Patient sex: M
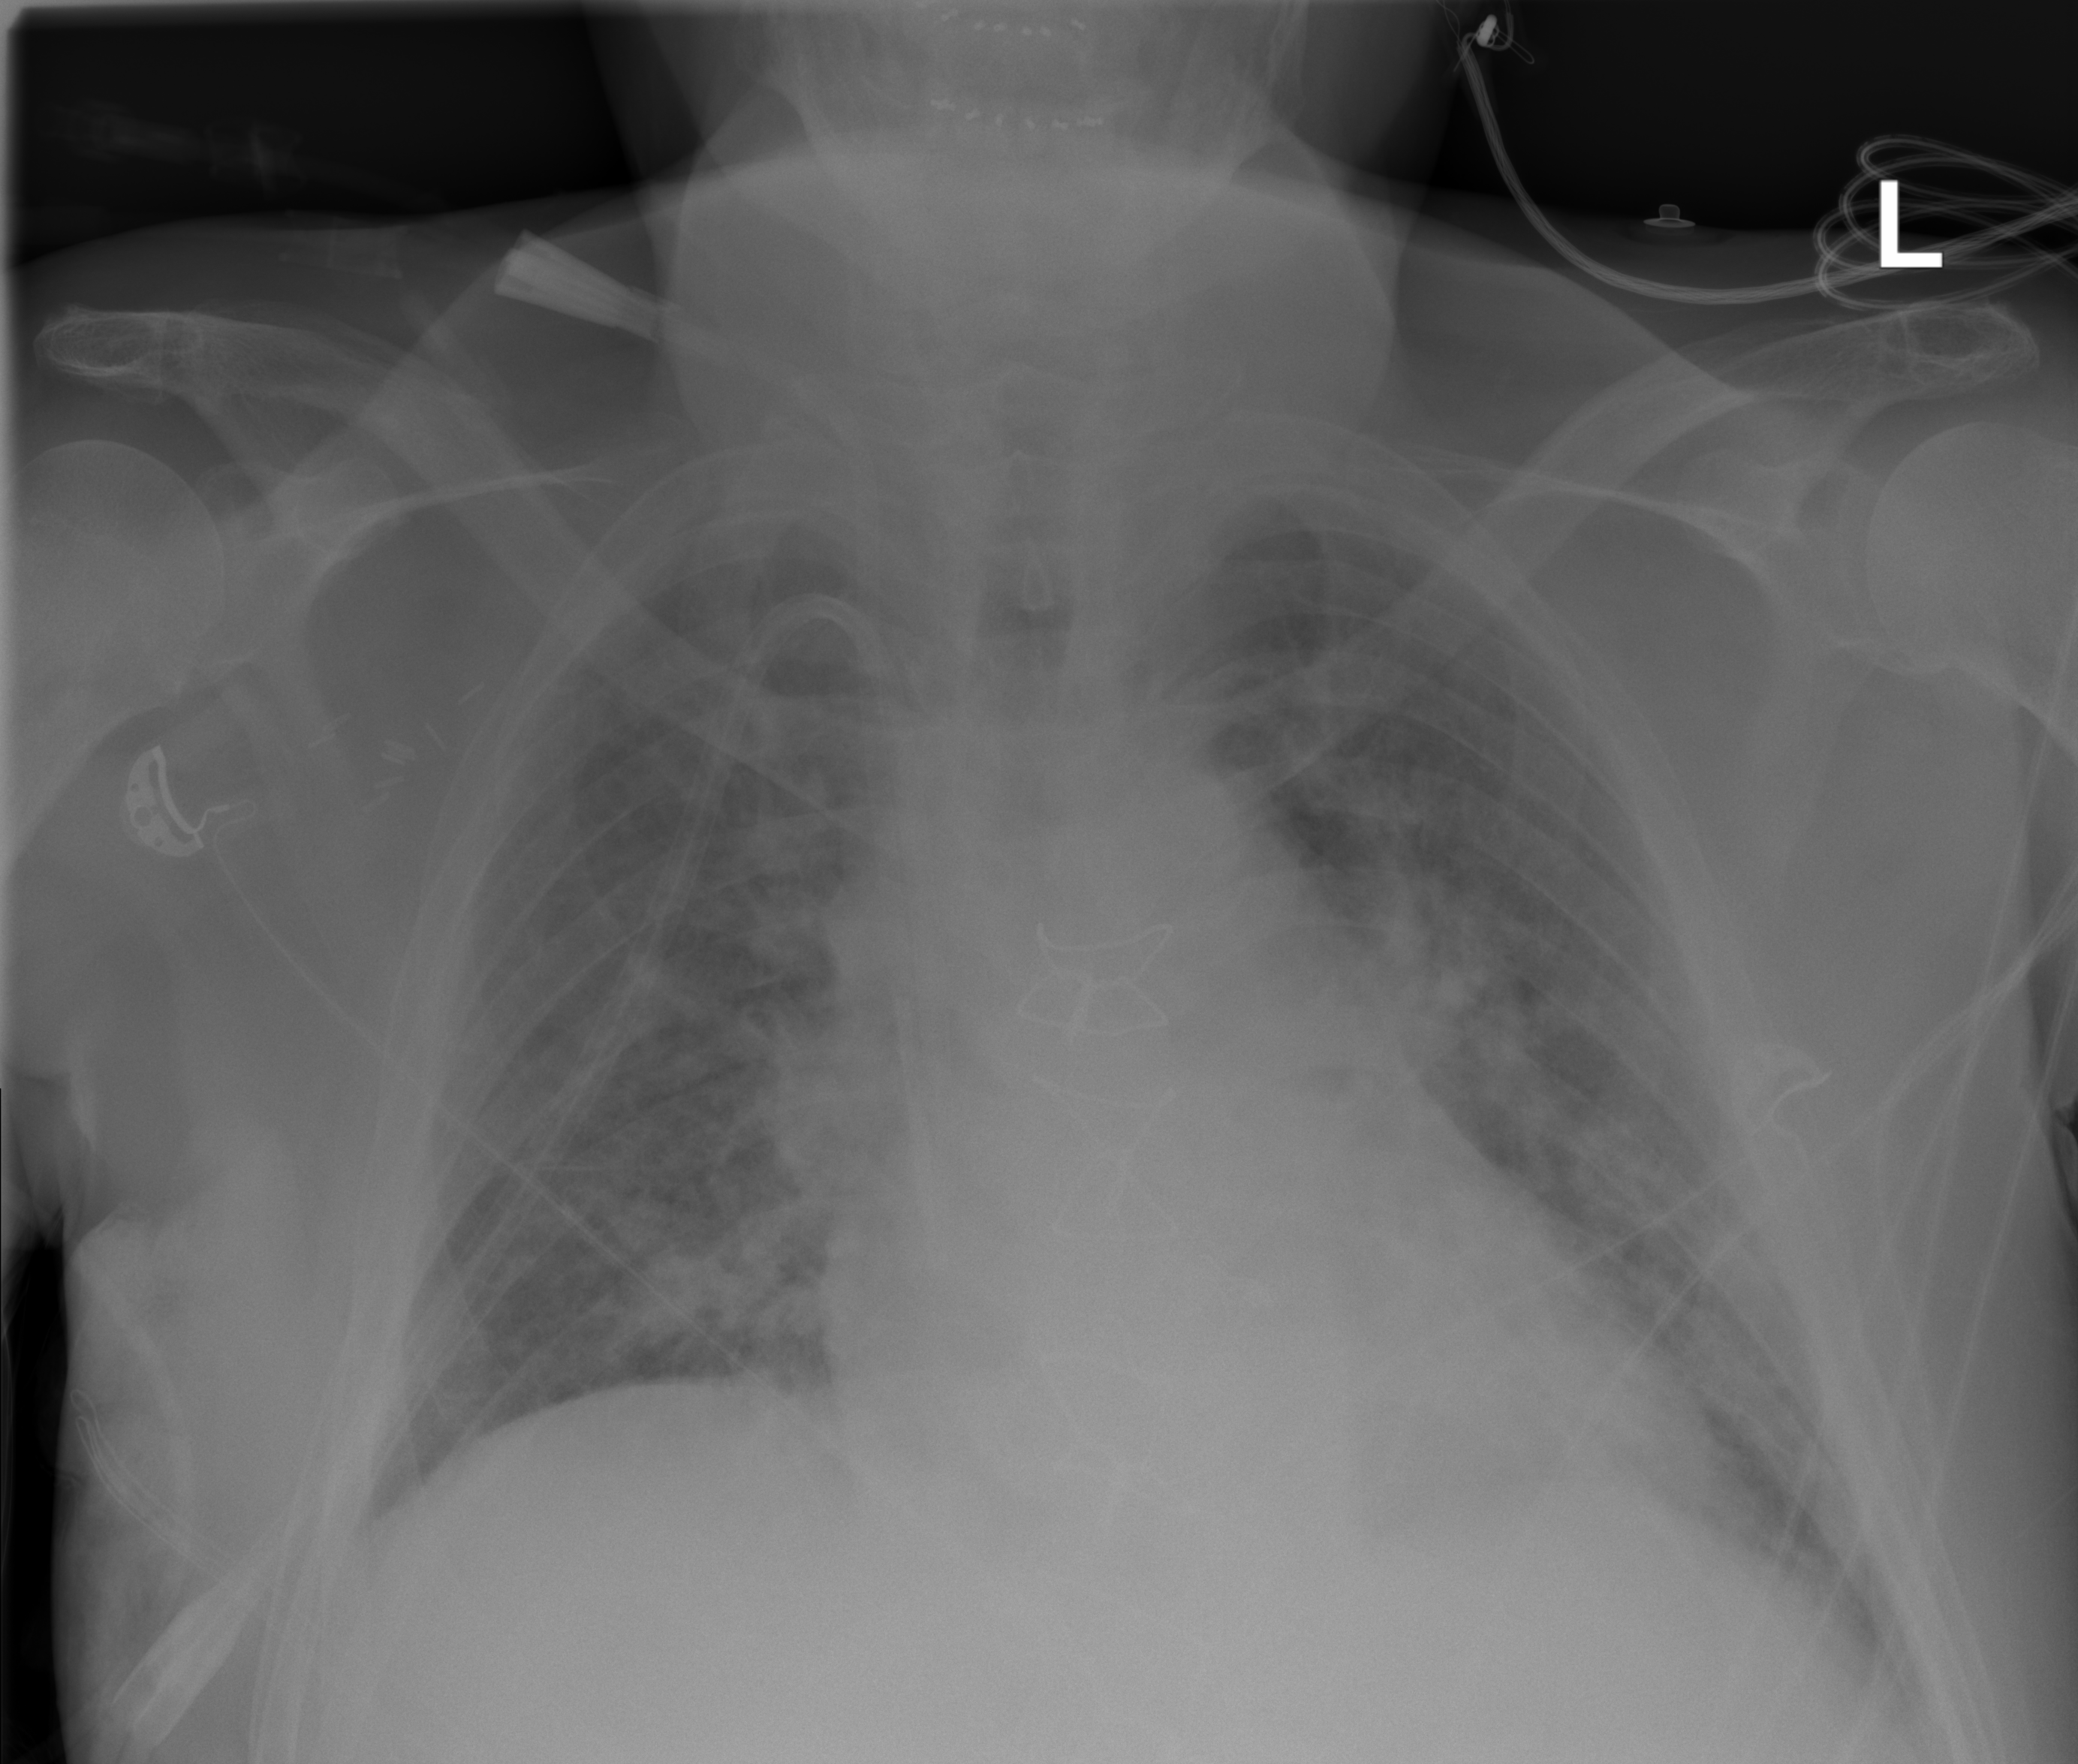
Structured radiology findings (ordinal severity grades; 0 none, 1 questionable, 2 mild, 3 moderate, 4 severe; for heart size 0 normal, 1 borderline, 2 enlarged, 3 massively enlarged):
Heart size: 0
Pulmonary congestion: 2
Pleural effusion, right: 2
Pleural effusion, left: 2
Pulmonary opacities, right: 2
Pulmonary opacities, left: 2
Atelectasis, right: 2
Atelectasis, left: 2